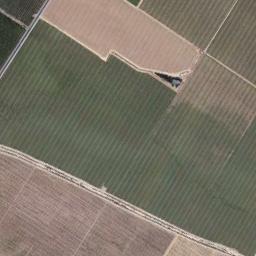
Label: rectangular_farmland